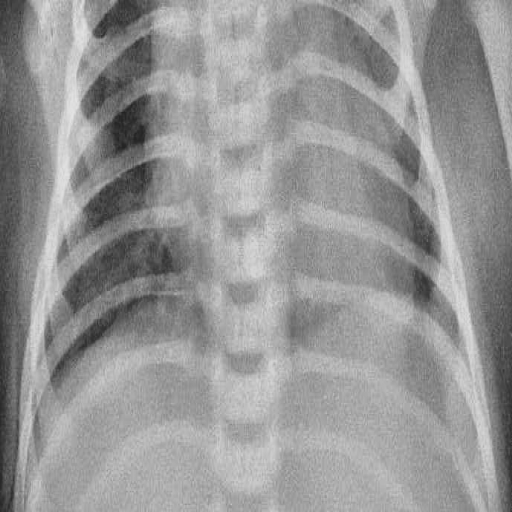
Finding: PNEUMONIA